Question: I want to make the same implementation a <URL>.
Horizontal list view inside a vertical list view.

i tried this <URL> for horizontal list view, but when i am trying to scroll horizontal the vertical scroll active and the list is goes up and down.
how can i prevent this issues.
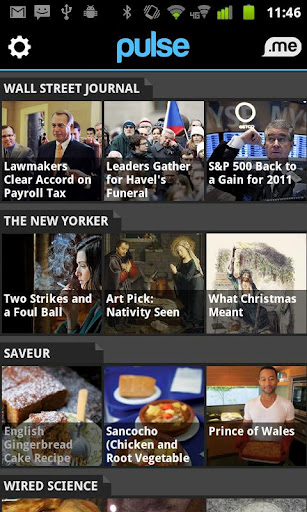
Answer: It would be much easier if you paste your piece of code with your question, allowing to see why it goes wrong. My best guess without this information is to check you usage of 'fill_parent' vs 'wrap_content'.